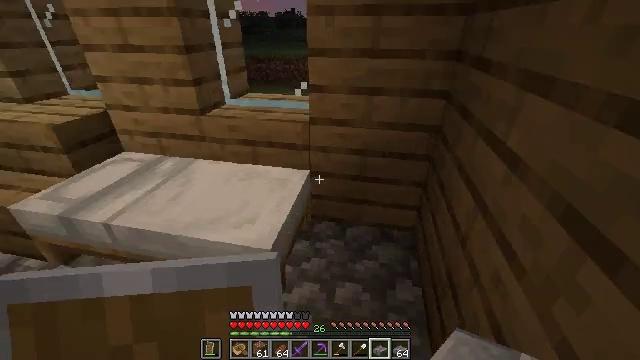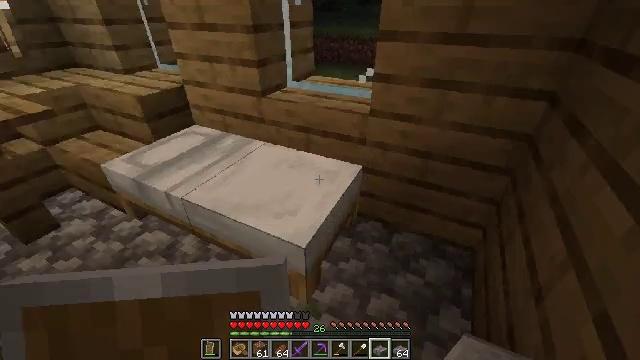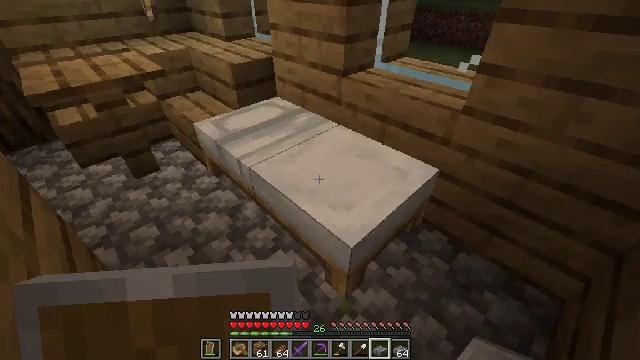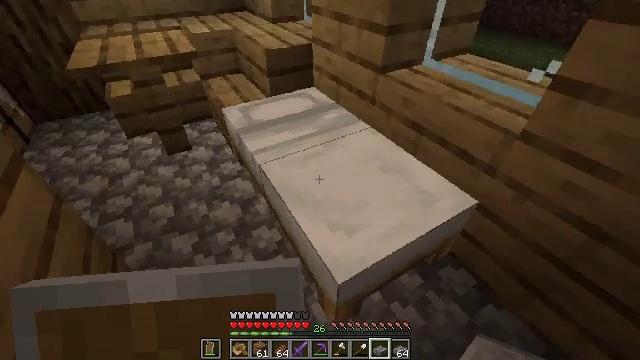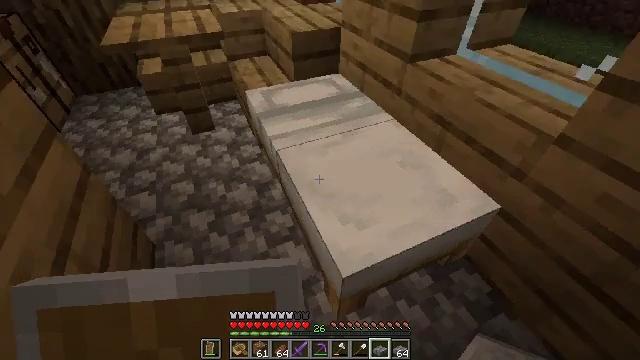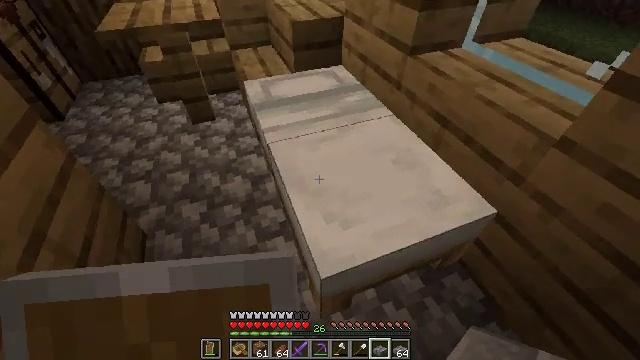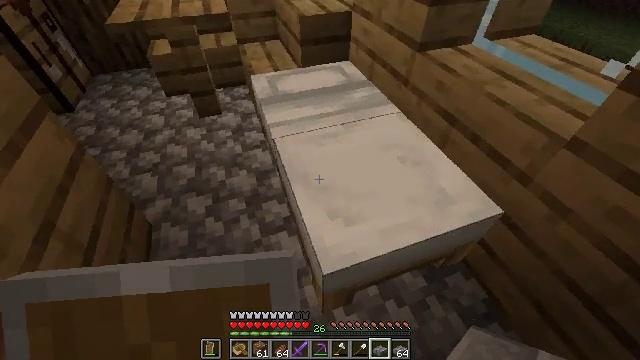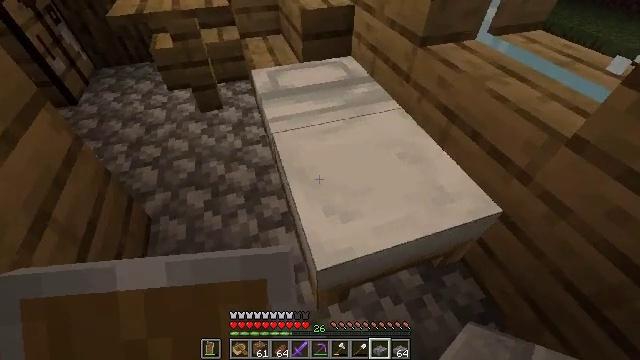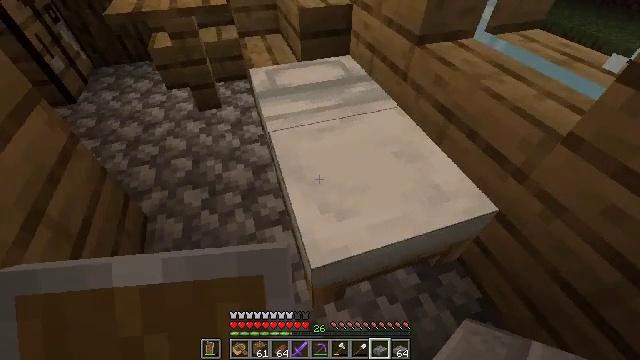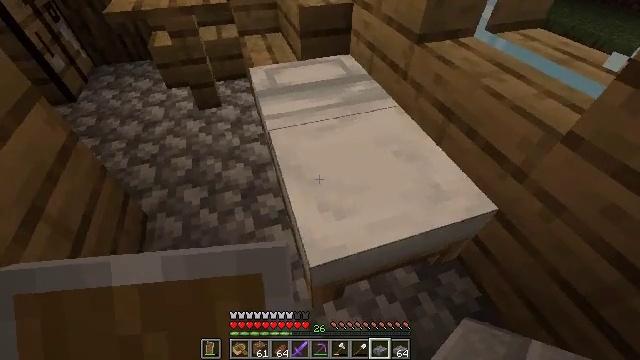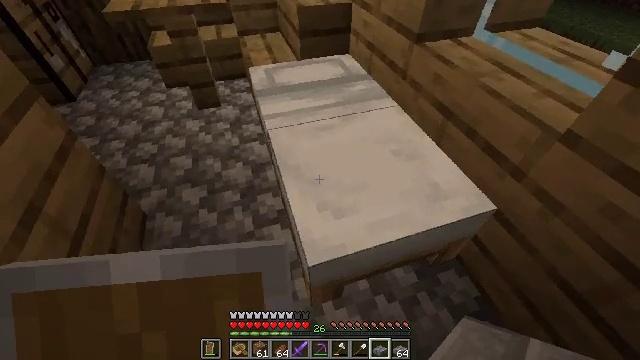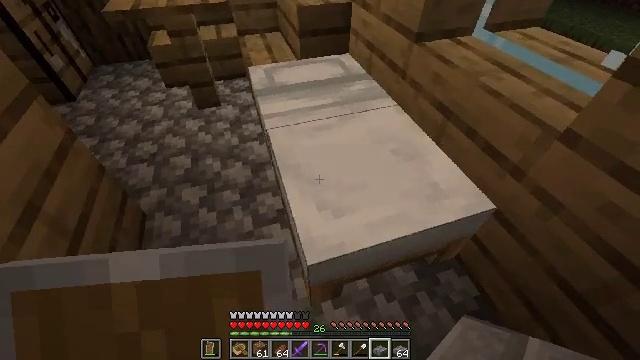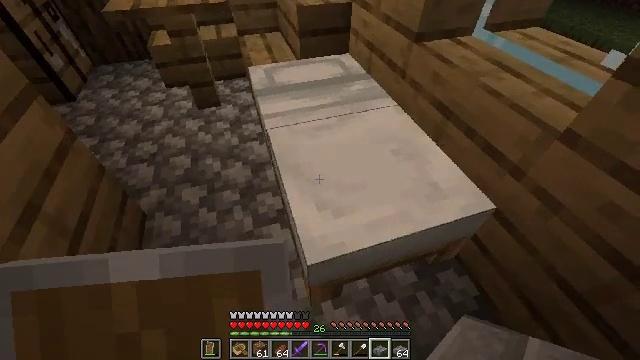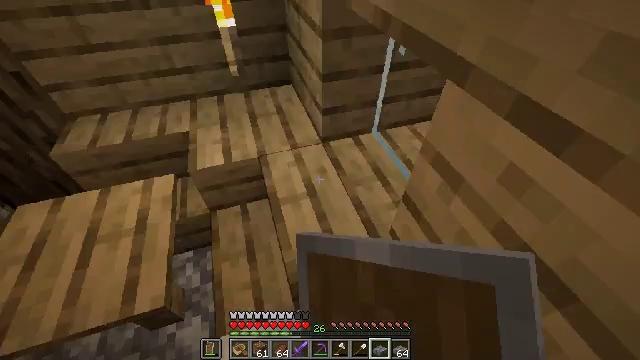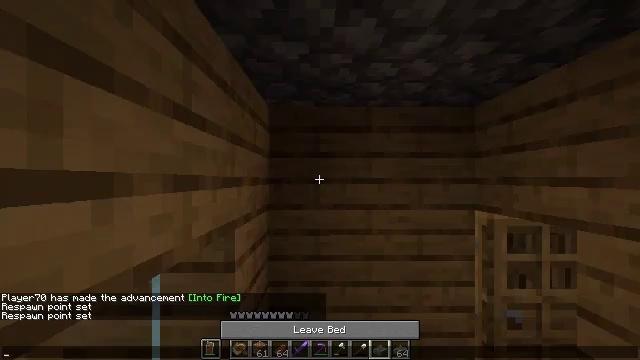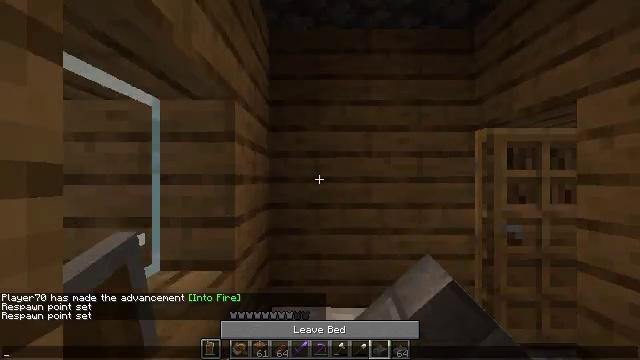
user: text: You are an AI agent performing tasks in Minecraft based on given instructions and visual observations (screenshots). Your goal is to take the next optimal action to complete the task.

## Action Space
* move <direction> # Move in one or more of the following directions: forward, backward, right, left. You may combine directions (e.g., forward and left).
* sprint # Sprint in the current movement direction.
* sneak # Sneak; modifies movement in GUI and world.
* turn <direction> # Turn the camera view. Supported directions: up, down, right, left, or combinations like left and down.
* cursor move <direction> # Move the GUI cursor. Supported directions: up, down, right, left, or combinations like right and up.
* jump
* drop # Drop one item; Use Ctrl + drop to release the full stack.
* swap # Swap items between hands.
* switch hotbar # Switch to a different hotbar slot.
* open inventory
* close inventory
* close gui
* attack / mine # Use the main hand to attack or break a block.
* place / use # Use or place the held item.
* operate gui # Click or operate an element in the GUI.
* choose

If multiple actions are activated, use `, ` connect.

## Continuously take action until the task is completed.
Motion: motion action
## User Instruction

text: Attack the stone brick slab to gather it.
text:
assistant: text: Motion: move forward and move right, turn left and down
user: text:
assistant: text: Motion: move forward and move right, turn left and down
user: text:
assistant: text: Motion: move forward and move right, turn left and down
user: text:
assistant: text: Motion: turn left and down
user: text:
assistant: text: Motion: turn left and down
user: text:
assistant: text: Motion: turn left
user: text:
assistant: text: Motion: turn left
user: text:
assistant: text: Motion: use / place
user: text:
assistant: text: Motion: use / place
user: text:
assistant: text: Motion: use / place
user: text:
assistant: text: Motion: no_op
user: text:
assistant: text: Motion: no_op
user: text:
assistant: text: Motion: no_op
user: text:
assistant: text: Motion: no_op
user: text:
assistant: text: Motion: no_op
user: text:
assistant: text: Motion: no_op
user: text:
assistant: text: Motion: no_op
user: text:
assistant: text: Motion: no_op
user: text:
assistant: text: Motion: no_op
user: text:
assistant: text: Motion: no_op
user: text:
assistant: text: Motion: no_op
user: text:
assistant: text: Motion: no_op
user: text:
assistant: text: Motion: no_op
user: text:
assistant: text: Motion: no_op
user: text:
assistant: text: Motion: no_op
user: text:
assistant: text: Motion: no_op
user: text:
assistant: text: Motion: no_op
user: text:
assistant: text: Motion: no_op
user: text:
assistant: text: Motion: no_op
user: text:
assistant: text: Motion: no_op